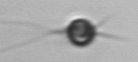
Label: Acanthoica_quattrospina